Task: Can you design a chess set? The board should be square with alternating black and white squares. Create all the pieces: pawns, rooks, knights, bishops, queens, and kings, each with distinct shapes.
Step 1539:
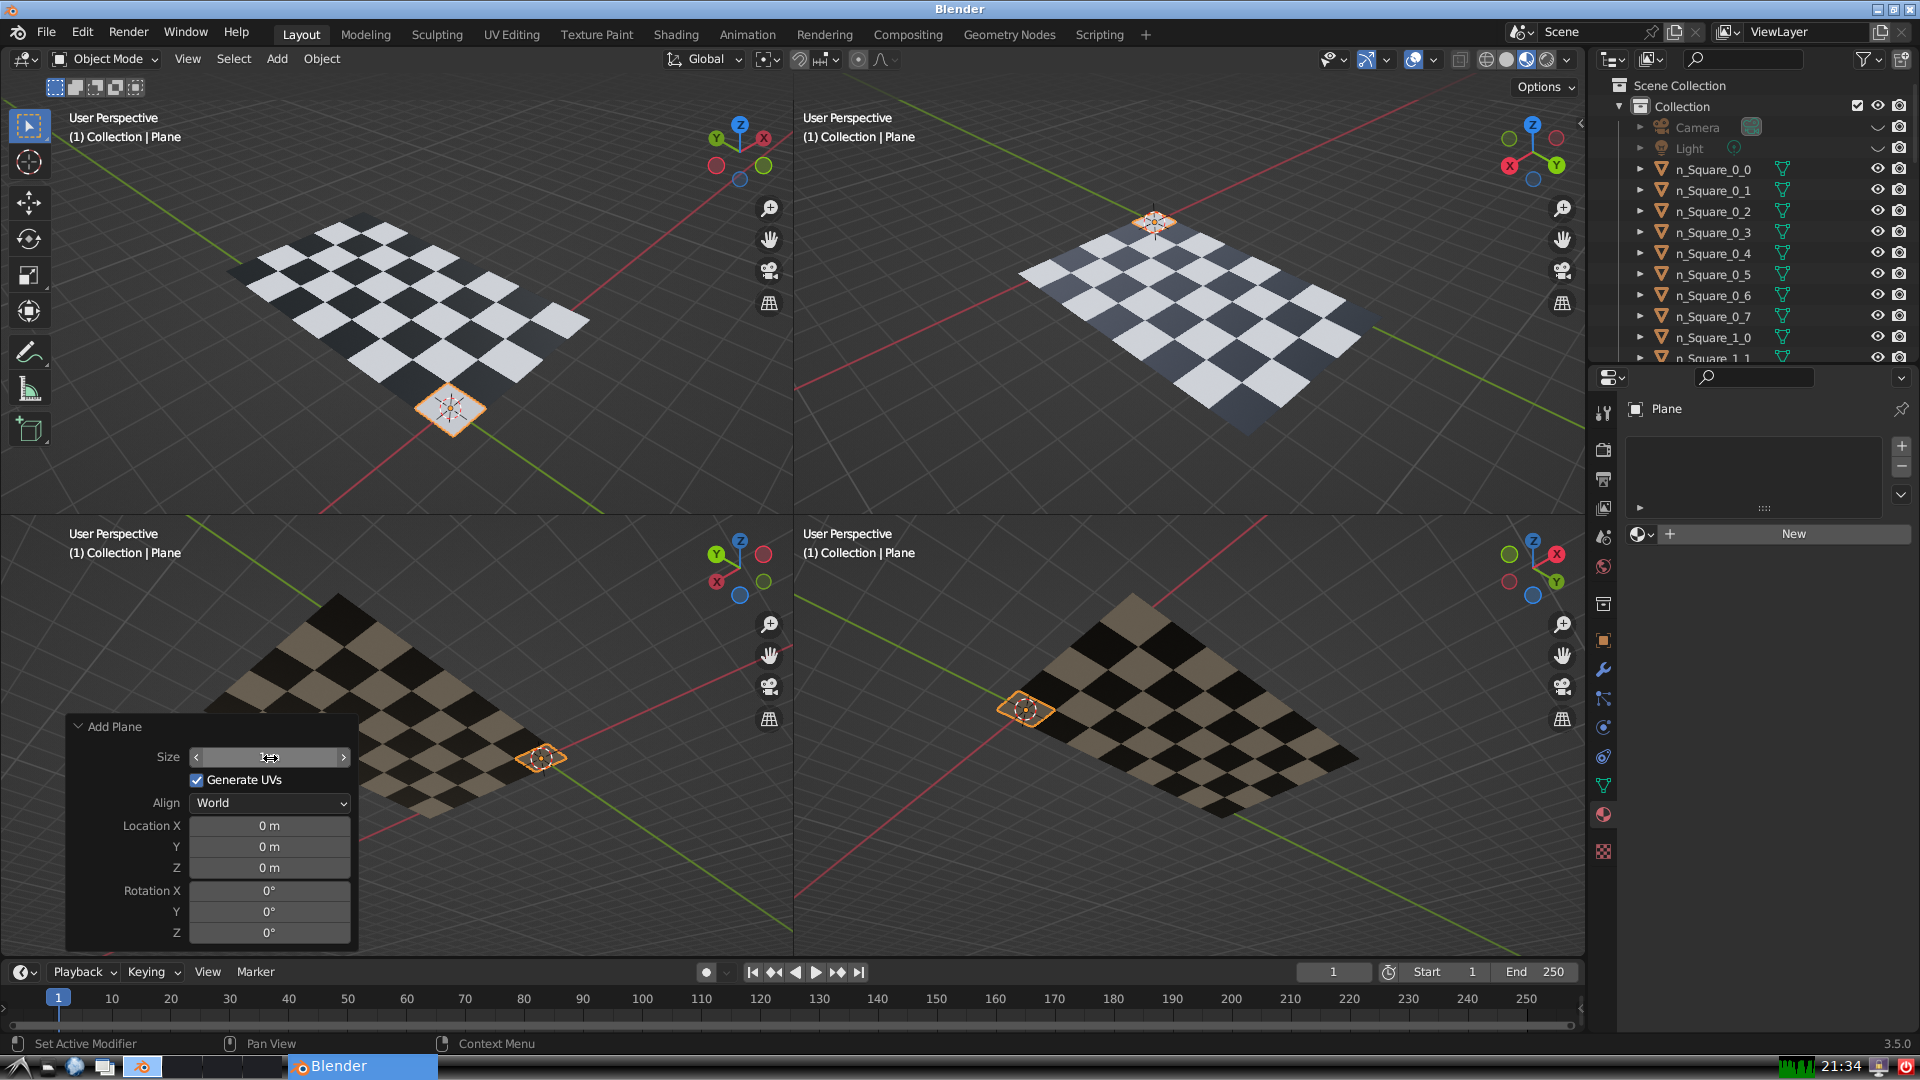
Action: click: no